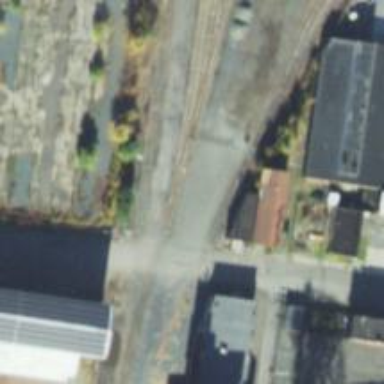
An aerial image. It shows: Rail spur service.